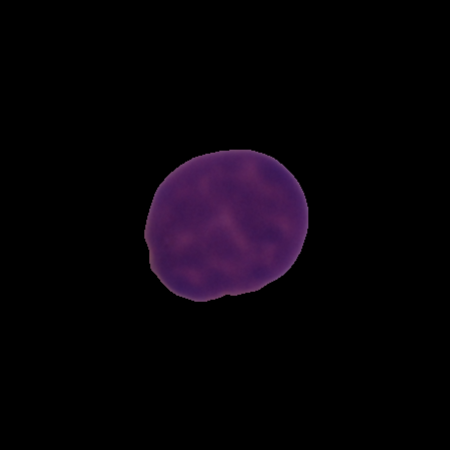
Label: healthy